Field crop: maize
Growth stage: 2
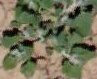
Species: chenopodium